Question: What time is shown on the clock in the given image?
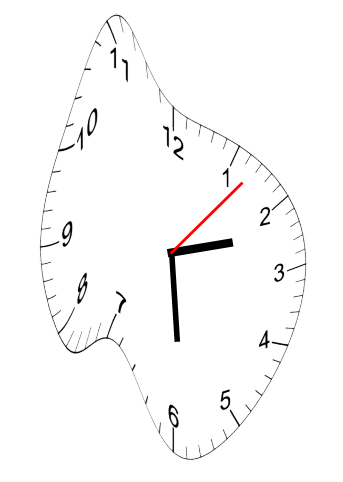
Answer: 02:29:07